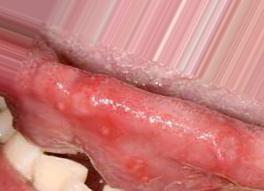
Condition: Mouth Ulcer